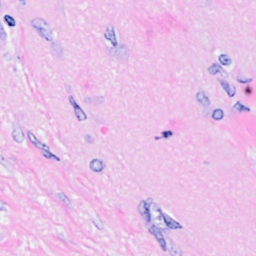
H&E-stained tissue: Breast